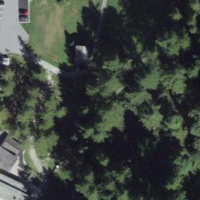
EUNIS habitat code: 41
Species observed at this site:
Sitta europaea
Lophophanes cristatus
Campanula glomerata